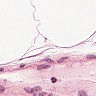
Metastatic tissue present: no